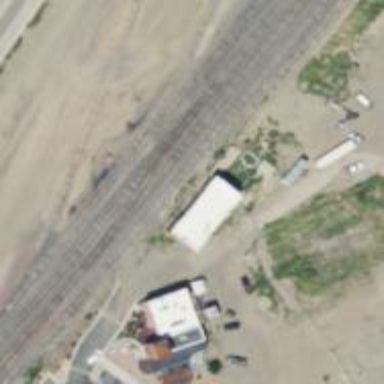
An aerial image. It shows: Railway yard used for servicing trains.